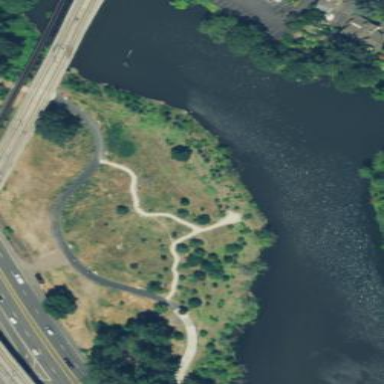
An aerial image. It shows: Park.